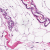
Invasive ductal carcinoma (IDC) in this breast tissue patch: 0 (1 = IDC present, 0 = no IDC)